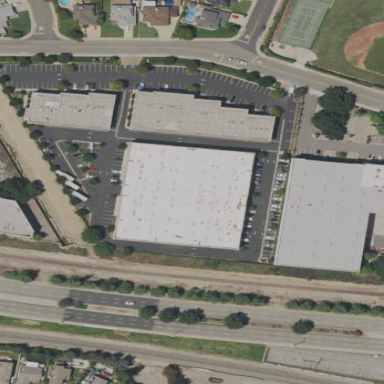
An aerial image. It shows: Industrial building.